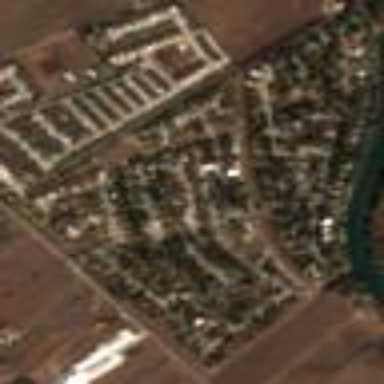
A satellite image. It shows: Residential area consisting of single-family homes in subdivision.